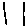
Label: smiley face